Field crop: maize
Growth stage: 2
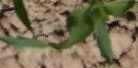
Species: maize